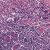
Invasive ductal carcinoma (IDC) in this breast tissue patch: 0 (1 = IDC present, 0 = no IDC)